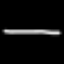
Label: line